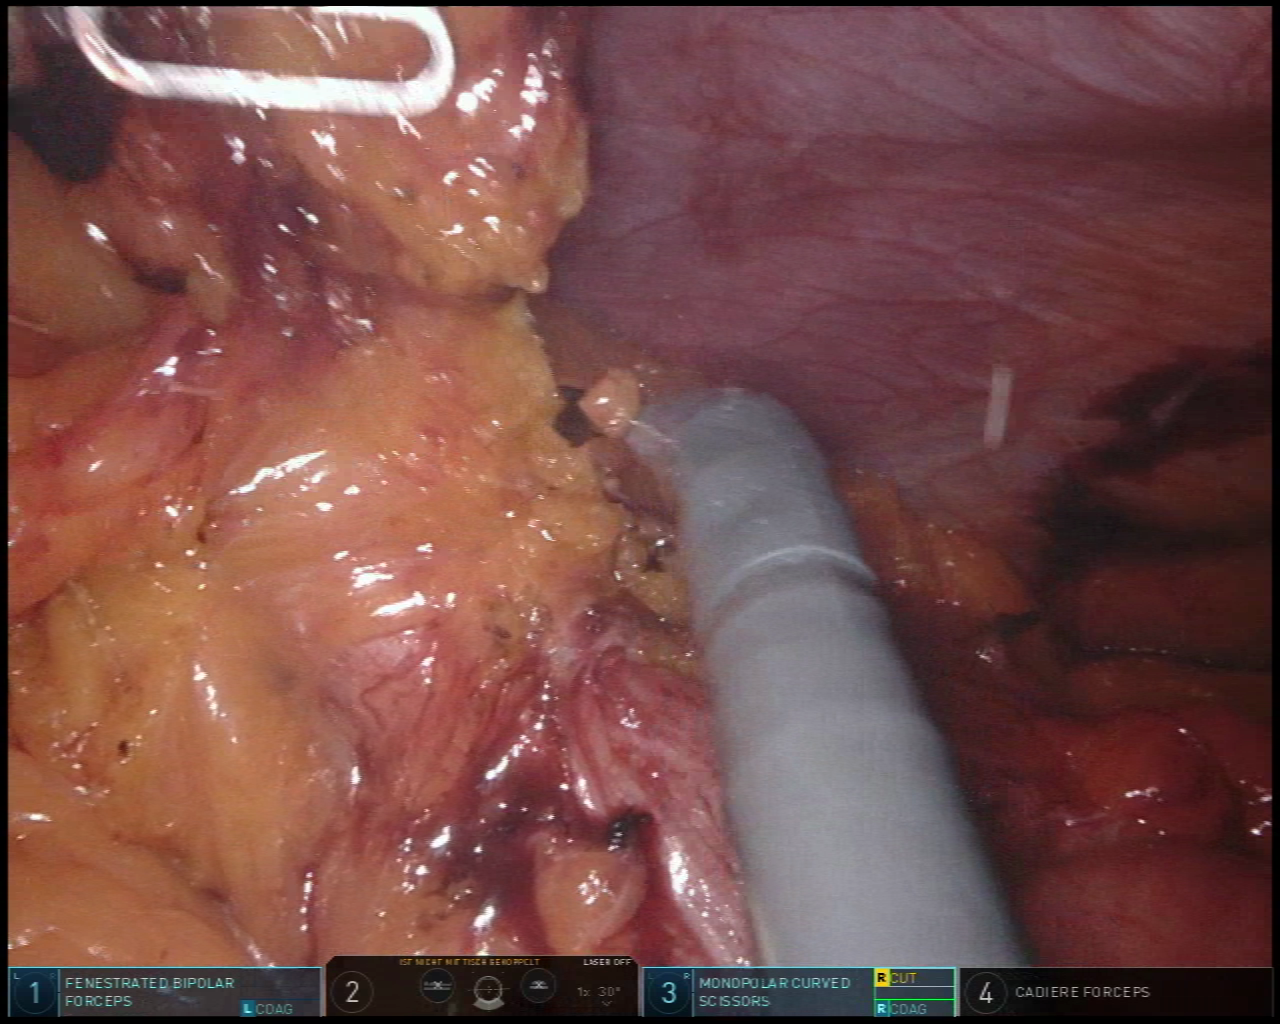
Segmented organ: colon
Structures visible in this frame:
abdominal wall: yes
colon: yes
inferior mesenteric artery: no
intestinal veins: no
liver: no
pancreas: no
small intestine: no
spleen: no
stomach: no
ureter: no
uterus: no
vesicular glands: no